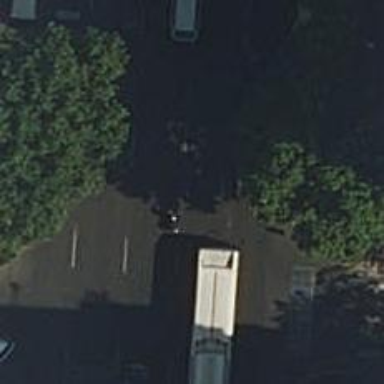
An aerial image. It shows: Road with traffic signals.